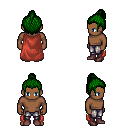
a pixel art fantasy rpg character, male body template, human, dark skin, maroon cape, metal pants, green short topknot hairstyle, maroon shoes, four views (front, back, left, right), 2x2 character sprite sheet, small pixel art, hard edges, no anti-aliasing